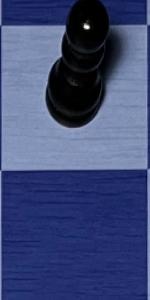
Label: Empty